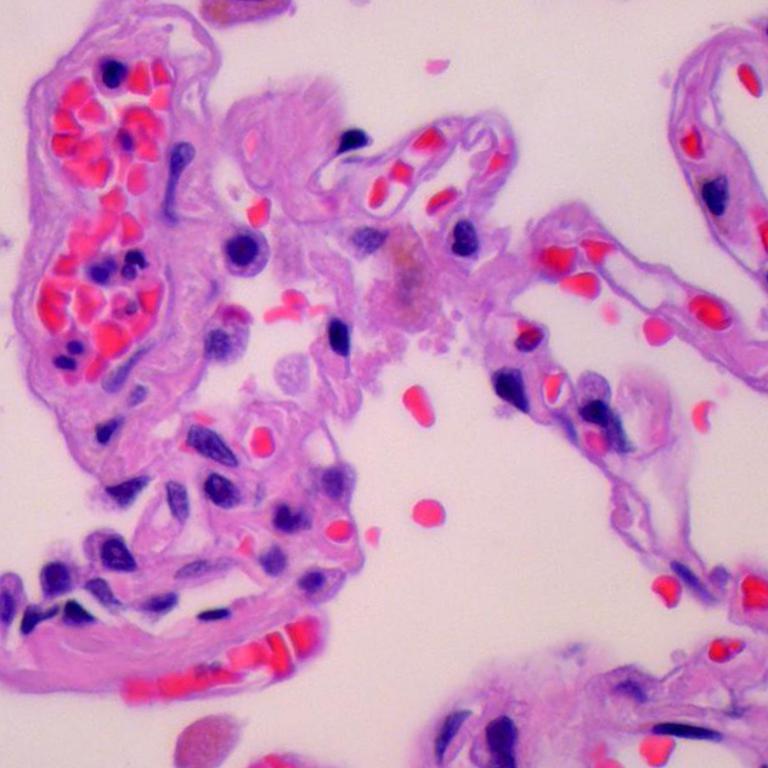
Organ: lung
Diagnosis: benign